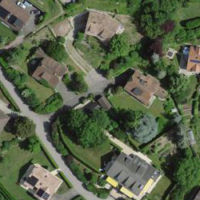
EUNIS habitat code: 55
Species observed at this site:
Symphyotrichum novae-angliae
Zoropsis spinimana